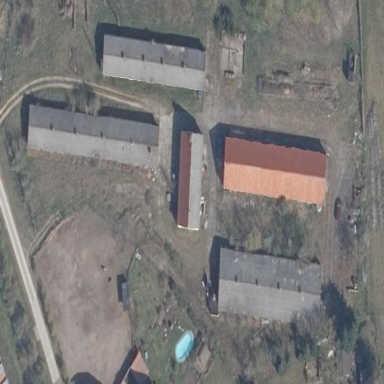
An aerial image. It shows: Farmyard area.